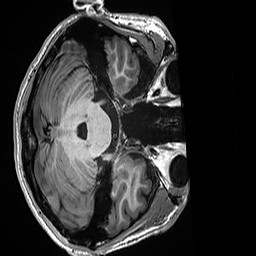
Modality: T1w
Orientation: axial
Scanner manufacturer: siemens
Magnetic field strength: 3 T
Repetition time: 2.5 s
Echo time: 0.00299 s